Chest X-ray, PA view. Patient: 42 years old, sex F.
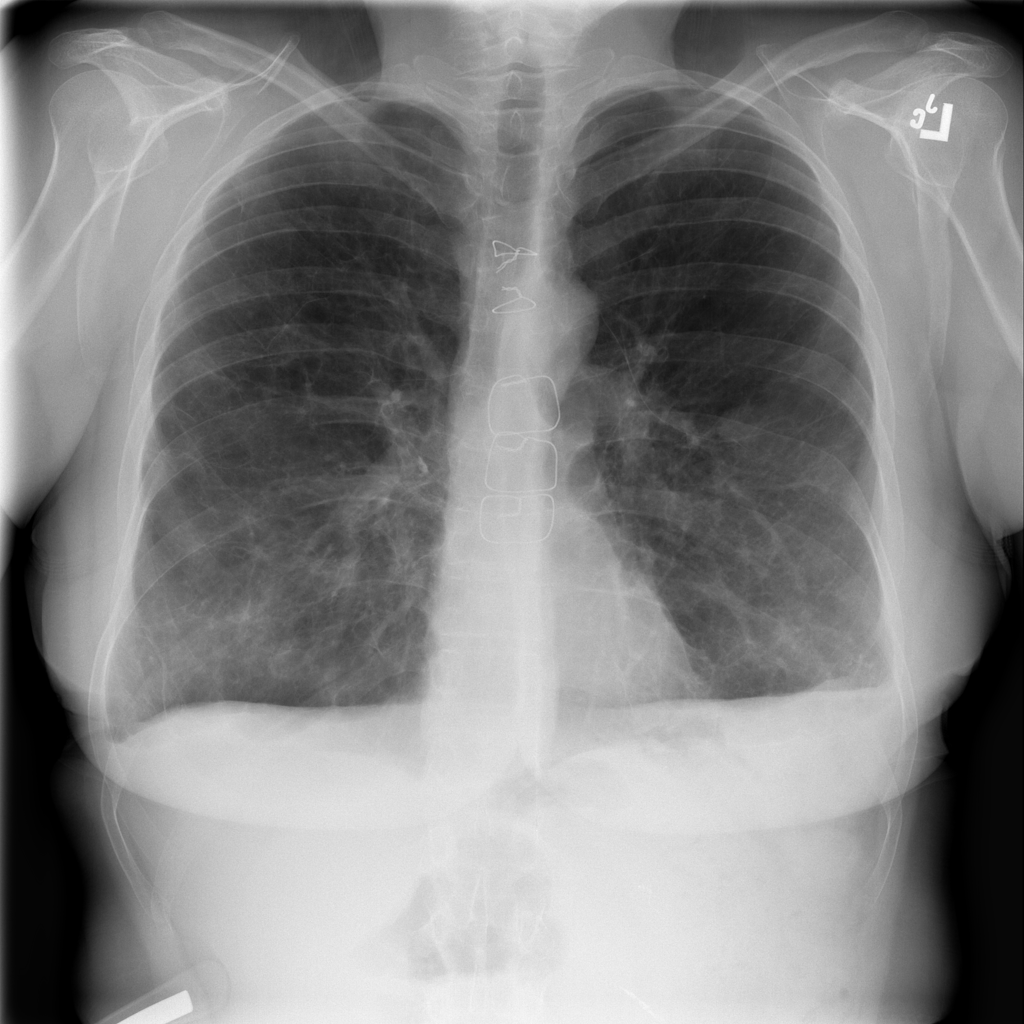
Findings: Pneumothorax